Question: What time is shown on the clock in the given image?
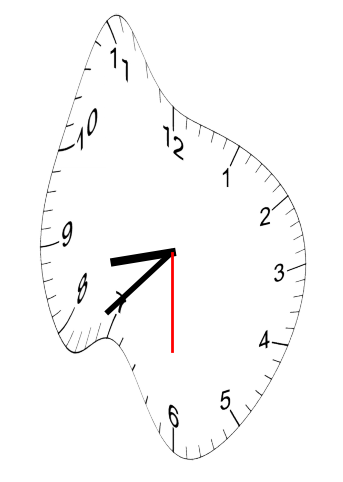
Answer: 08:37:30